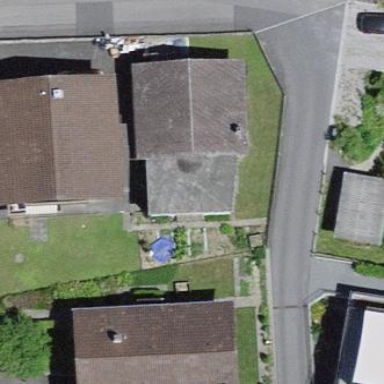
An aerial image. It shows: Shed building.